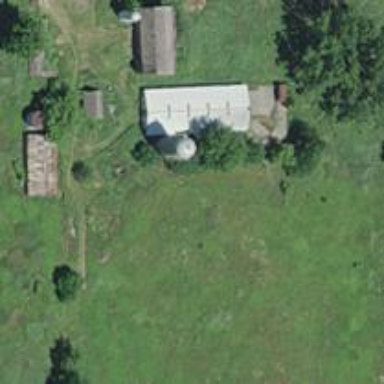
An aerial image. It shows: Silo.